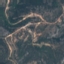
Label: HerbaceousVegetation